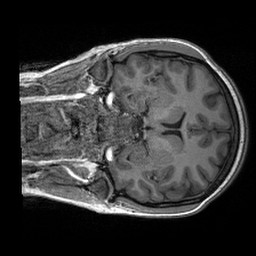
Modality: T1w
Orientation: coronal
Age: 21
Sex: female
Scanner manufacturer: siemens
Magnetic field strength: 3 T
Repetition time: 2.4 s
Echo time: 0.00191 s